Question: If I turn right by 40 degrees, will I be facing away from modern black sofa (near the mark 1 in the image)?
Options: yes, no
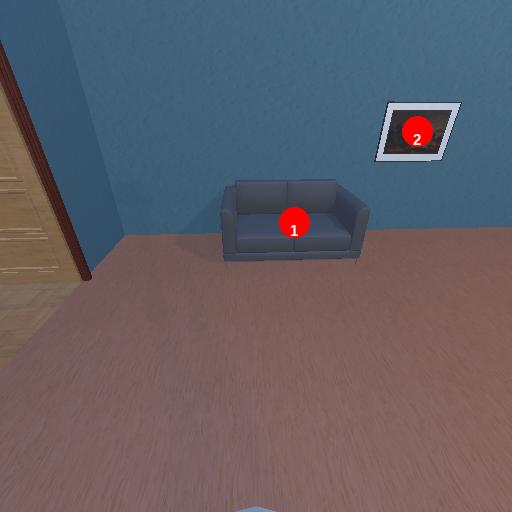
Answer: yes